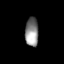
Tissue: lung
Cell type: Myeloid cells
Senescence score: 0.2274
Nuclear area (px): 377
Mean DAPI intensity: 137.528